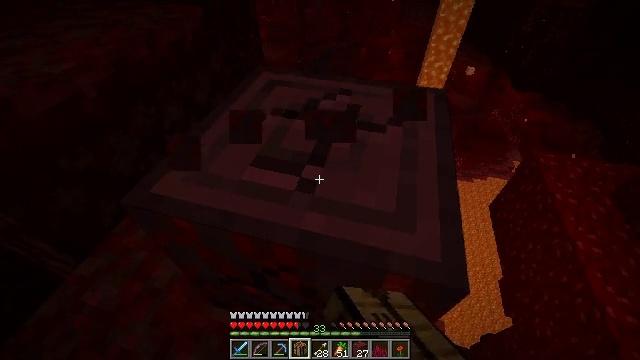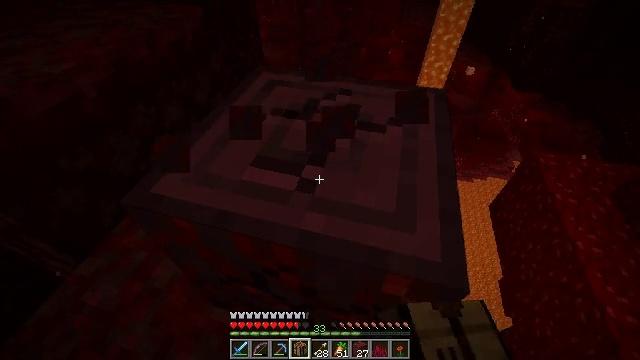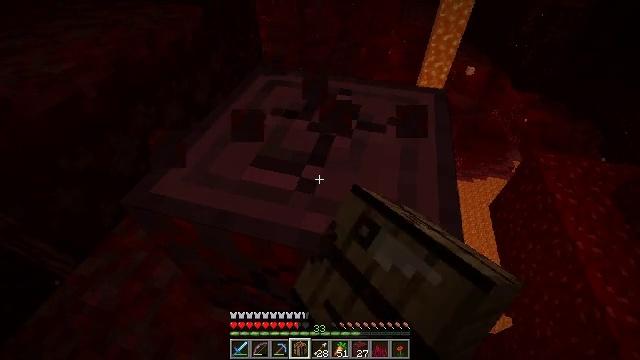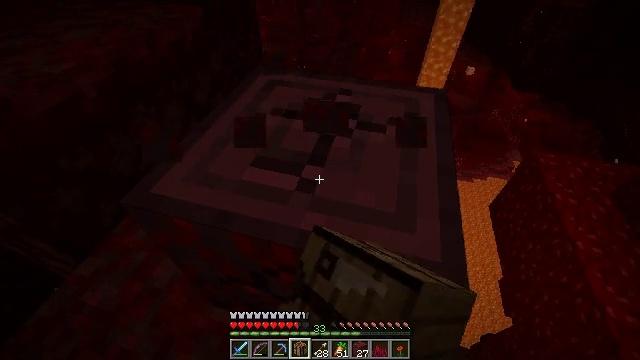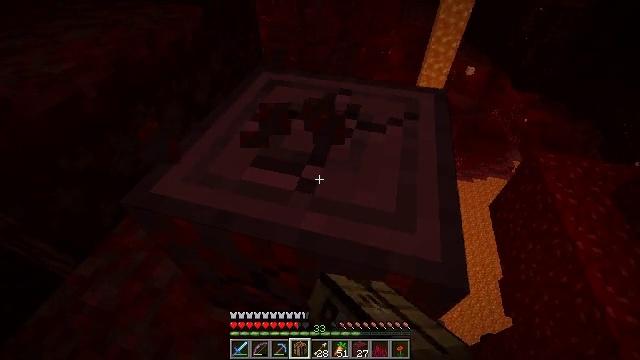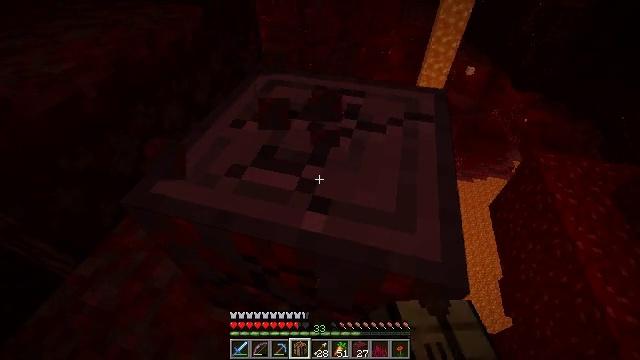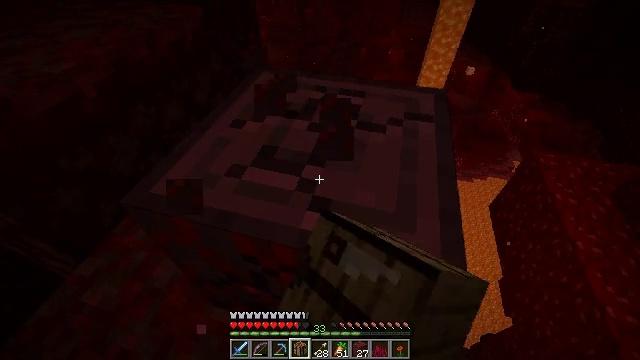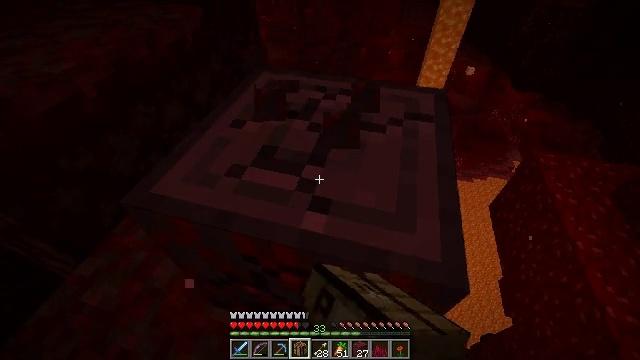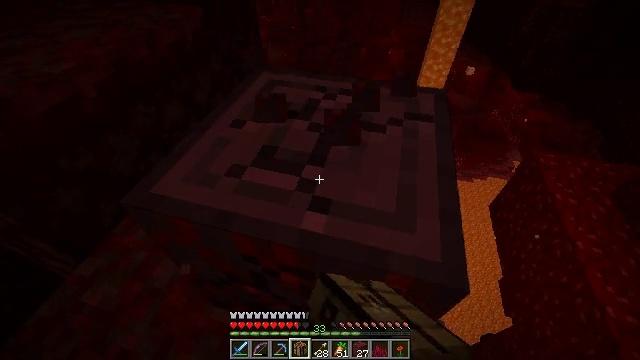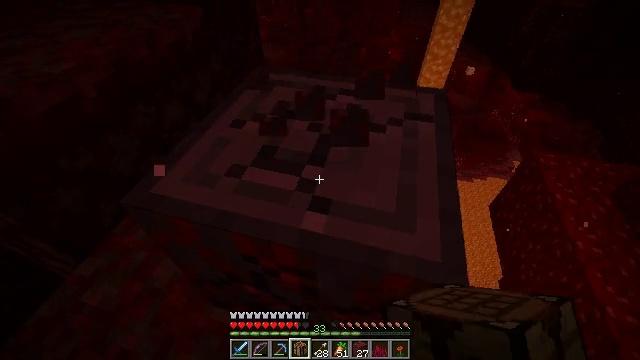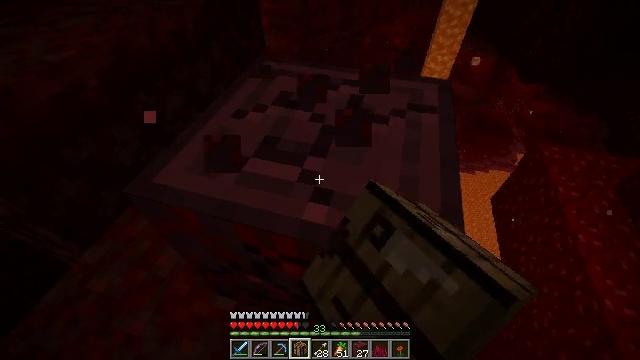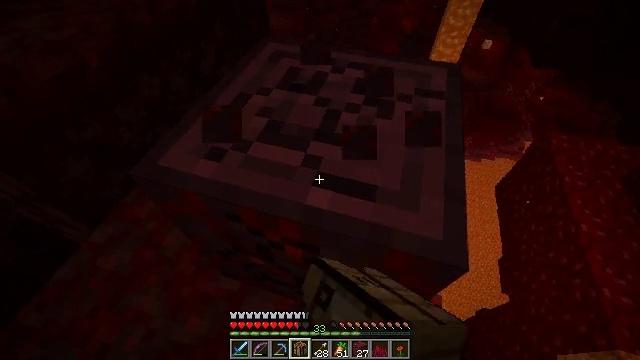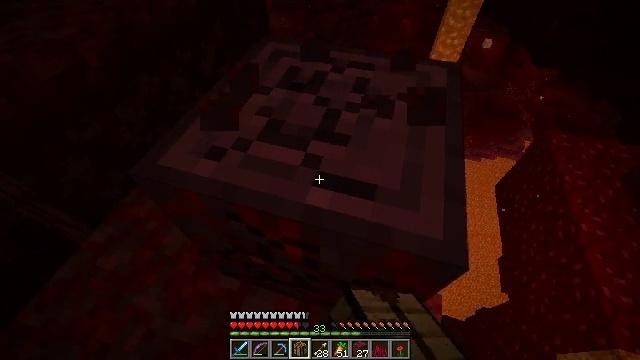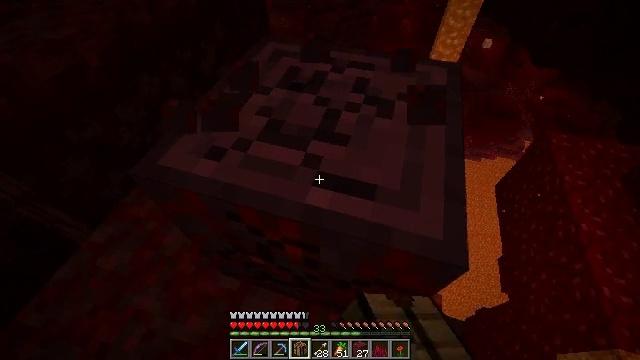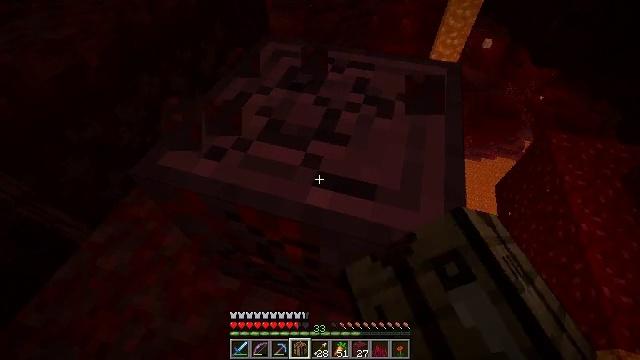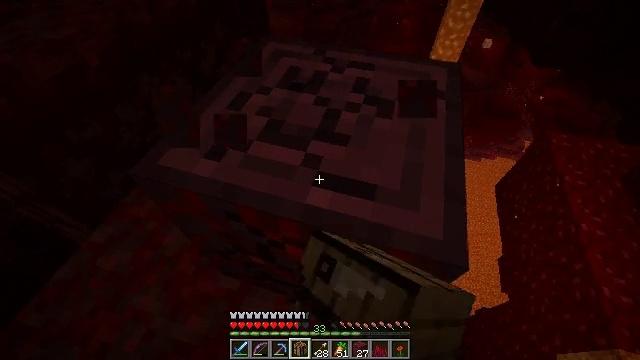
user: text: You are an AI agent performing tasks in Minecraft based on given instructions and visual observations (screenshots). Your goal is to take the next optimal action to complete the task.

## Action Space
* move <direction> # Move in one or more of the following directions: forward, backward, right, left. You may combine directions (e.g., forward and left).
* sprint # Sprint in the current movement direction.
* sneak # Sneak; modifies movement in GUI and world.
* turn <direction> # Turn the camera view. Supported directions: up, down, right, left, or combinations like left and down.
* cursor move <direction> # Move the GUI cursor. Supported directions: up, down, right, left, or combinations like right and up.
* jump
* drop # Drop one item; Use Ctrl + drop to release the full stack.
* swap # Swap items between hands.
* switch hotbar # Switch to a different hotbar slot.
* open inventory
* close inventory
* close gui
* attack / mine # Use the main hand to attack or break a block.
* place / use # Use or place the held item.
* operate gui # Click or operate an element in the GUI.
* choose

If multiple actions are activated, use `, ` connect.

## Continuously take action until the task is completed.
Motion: motion action
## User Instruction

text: Mine the crimson stem in the Nether.
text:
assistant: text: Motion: attack / mine
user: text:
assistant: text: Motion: attack / mine
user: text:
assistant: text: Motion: attack / mine
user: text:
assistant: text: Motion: attack / mine
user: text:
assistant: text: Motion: attack / mine
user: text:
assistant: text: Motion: attack / mine
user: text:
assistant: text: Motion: attack / mine
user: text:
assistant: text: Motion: attack / mine
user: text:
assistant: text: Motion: attack / mine
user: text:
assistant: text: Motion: turn down, attack / mine
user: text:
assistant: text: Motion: turn left and down, attack / mine
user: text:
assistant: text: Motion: attack / mine
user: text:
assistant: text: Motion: attack / mine
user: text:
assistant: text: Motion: attack / mine
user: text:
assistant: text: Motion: attack / mine
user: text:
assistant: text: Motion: attack / mine
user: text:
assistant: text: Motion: attack / mine
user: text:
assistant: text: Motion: attack / mine
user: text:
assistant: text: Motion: attack / mine
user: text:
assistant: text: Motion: attack / mine
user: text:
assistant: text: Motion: attack / mine
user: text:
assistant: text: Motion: sneak, attack / mine
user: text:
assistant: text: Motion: sneak, attack / mine
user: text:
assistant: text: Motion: sneak, attack / mine
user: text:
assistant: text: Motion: sneak, attack / mine
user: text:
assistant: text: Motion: sneak, attack / mine
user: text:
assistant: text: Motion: sneak, attack / mine
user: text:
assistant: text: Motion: sneak, attack / mine
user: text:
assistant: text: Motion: sneak, attack / mine
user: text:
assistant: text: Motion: sneak, attack / mine